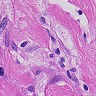
Metastatic tissue present: yes